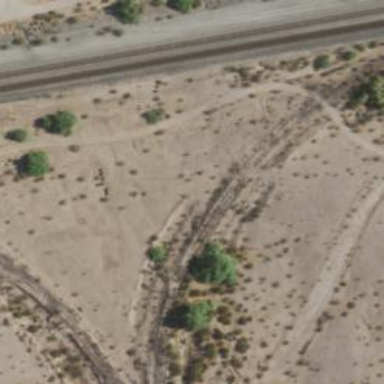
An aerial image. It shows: Abandoned railway.